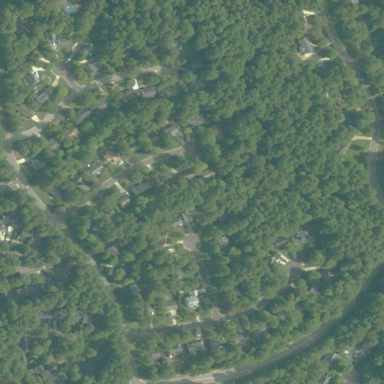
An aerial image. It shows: Residential area within neighborhood.